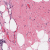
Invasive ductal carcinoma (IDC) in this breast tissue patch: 1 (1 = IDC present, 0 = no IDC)